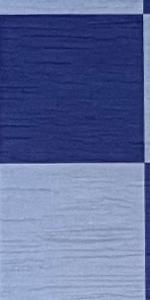
Label: Empty